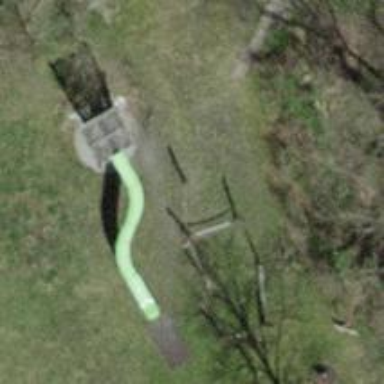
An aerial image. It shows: Playground featuring slide.